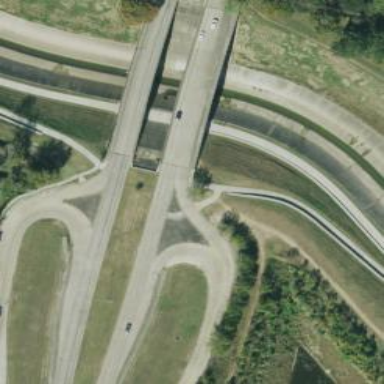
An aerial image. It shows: Secondary link road.